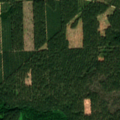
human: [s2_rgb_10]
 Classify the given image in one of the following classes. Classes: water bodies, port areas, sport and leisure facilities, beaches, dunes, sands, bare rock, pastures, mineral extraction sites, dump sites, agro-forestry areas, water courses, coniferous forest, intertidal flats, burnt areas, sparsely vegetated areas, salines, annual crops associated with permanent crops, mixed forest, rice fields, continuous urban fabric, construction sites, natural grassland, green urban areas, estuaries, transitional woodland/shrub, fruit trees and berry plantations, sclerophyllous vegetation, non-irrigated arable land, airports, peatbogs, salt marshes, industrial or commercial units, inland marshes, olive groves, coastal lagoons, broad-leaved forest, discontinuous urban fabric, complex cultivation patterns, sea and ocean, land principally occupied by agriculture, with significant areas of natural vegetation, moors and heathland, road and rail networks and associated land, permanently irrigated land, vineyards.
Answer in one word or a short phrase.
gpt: coniferous forest, mixed forest